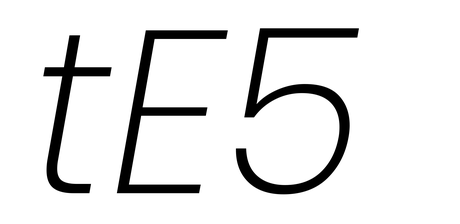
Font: Poppins-ExtraLightItalic